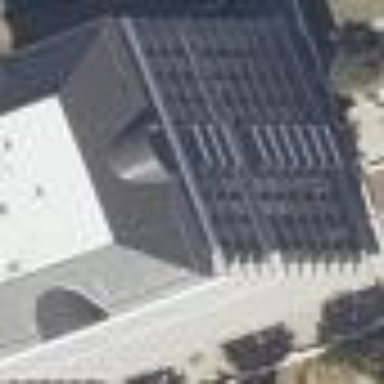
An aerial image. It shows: Building that serves as library.